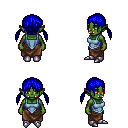
a pixel art fantasy rpg character, female body template, orc, green skin, blue vest, robe skirt, blue twin-tailed hairstyle, metal boots, four views (front, back, left, right), 2x2 character sprite sheet, small pixel art, hard edges, no anti-aliasing